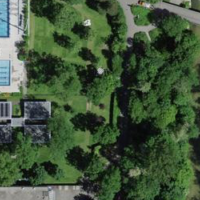
EUNIS habitat code: 53
Species observed at this site:
Anemone ranunculoides
Symphoricarpos albus